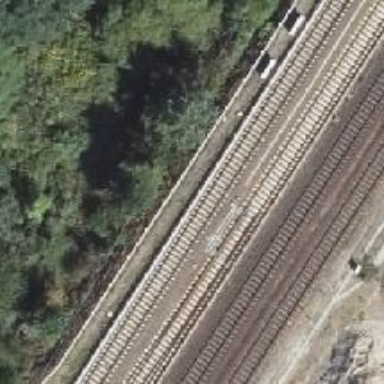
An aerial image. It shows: Railway switch with the turnout pointing to the right.